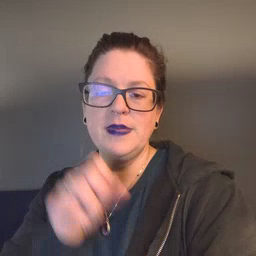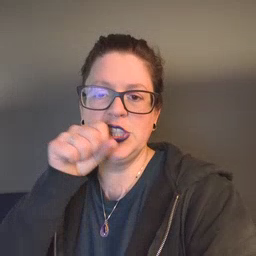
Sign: carrot